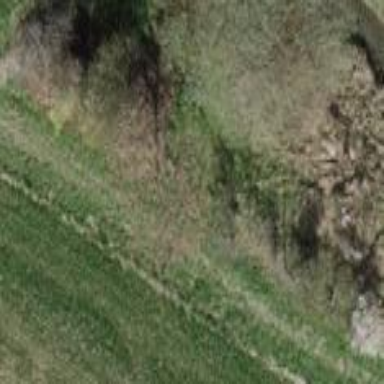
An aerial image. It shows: Patch of scrub vegetation.